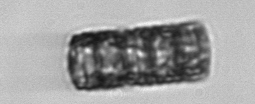
Label: Paralia_sulcata